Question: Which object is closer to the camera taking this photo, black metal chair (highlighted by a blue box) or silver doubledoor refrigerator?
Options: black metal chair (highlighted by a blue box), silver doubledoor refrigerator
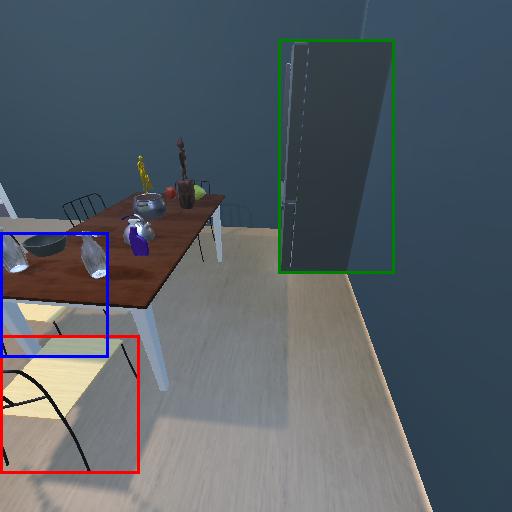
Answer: black metal chair (highlighted by a blue box)